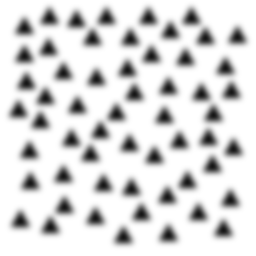
Squares: 0
Triangles: 57
Stars: 0
Total shapes: 57